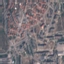
Label: Residential